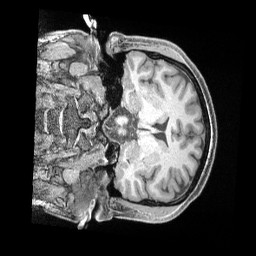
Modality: T1w
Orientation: coronal
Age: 32
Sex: male
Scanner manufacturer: siemens
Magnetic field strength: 3 T
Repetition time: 2 s
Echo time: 0.00211 s